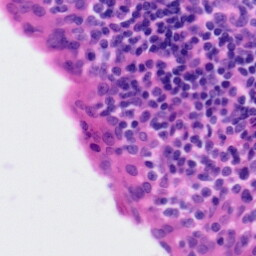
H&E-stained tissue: Tonsil